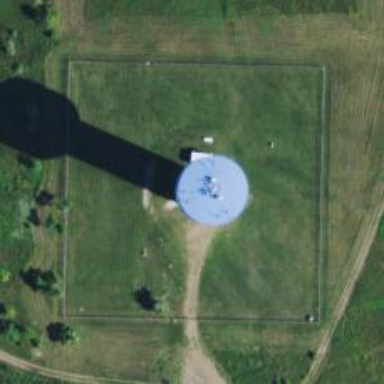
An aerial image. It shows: Water tower that is man-made.